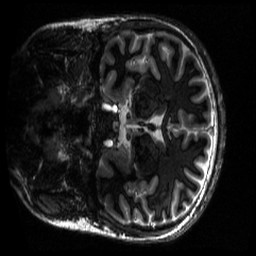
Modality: MP2RAGE
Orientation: coronal
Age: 26
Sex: female
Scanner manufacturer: siemens
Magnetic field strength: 6.98 T
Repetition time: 6 s
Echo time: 0.00283 s